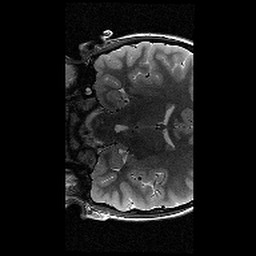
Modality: T2w
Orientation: coronal
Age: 10
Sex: female
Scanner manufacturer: siemens
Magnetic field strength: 3 T
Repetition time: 9.23 s
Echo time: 0.067 s